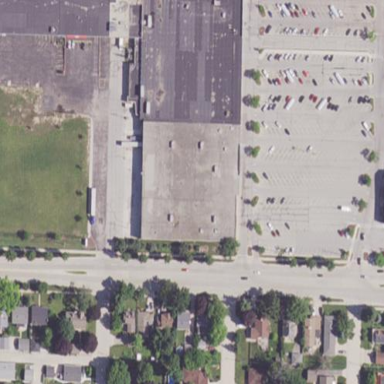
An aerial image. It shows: Retail department store building.